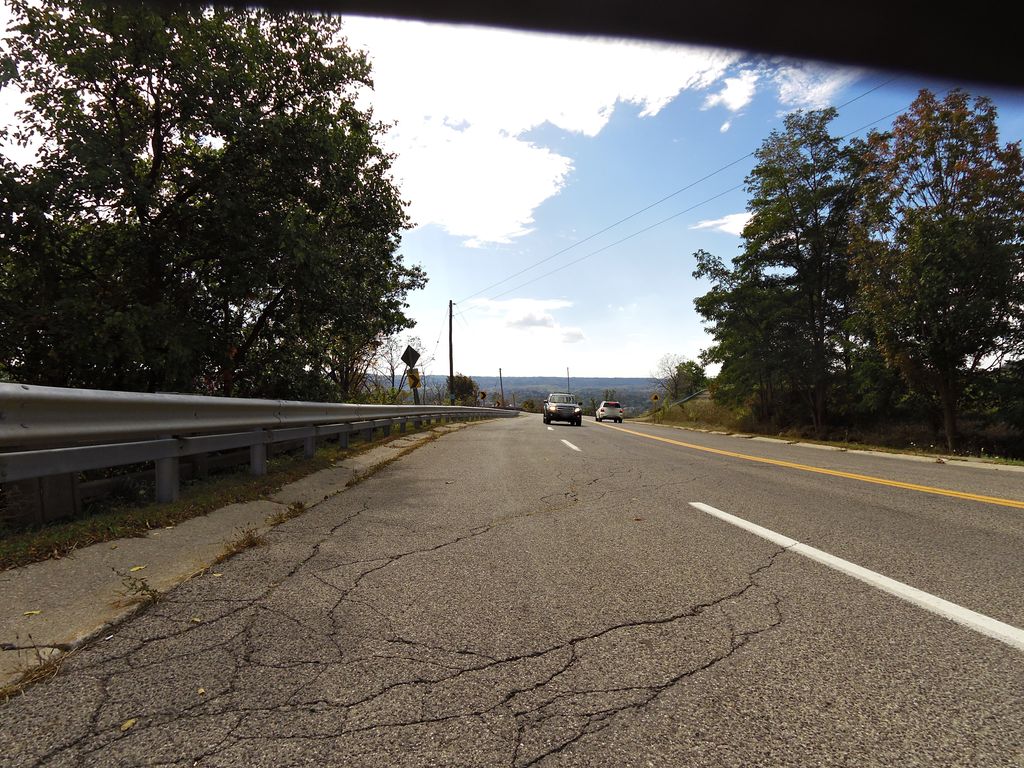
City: hamilton